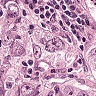
Metastatic tissue present: yes